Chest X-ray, AP view. Patient: 42 years old, sex F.
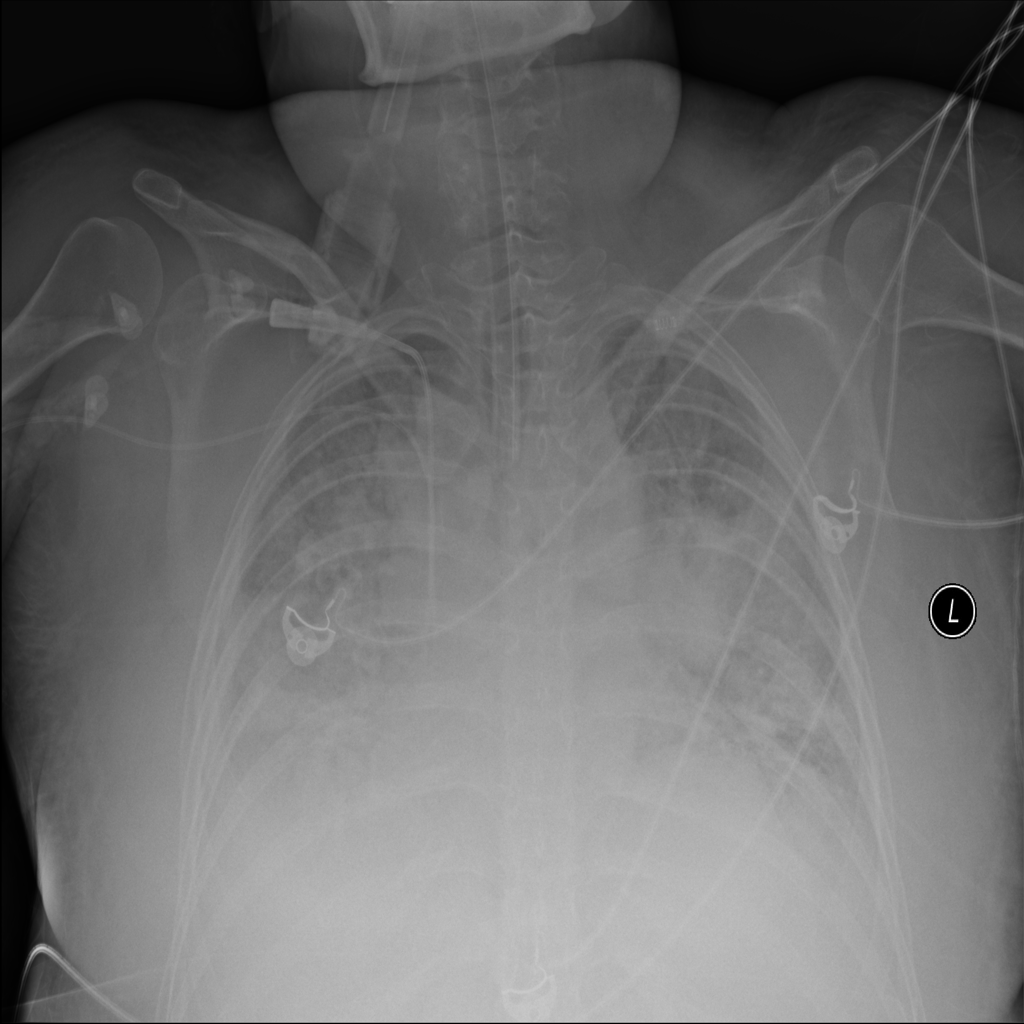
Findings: Infiltration